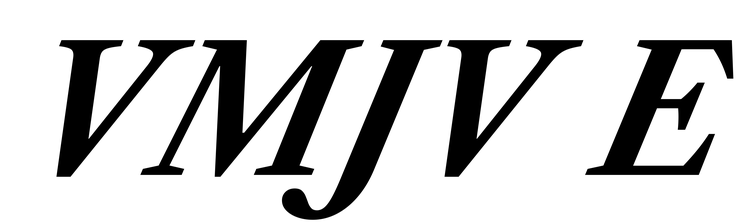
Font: LibreCaslonText-Italic_Bold_Italic